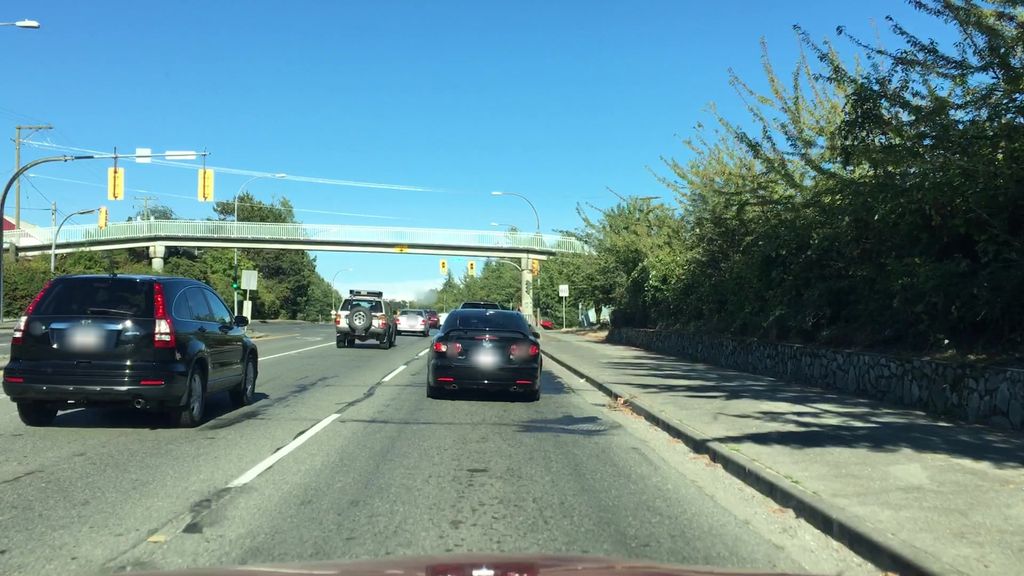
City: victoria